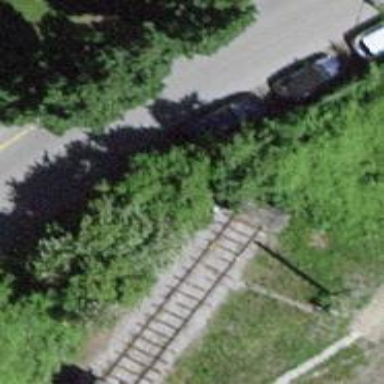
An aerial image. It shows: Railway buffer stop.